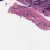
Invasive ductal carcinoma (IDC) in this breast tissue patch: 1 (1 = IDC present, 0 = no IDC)